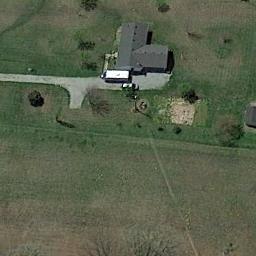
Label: sparse_residential